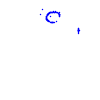
Particle: proton